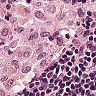
Metastatic tissue present: no